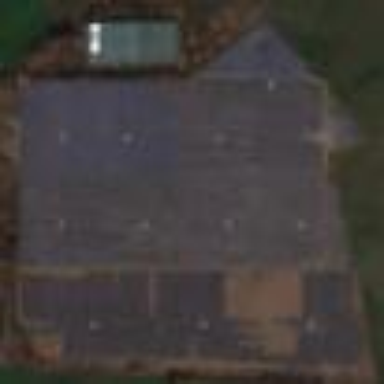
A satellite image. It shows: Solar photovoltaic power plant surrounded by fence.